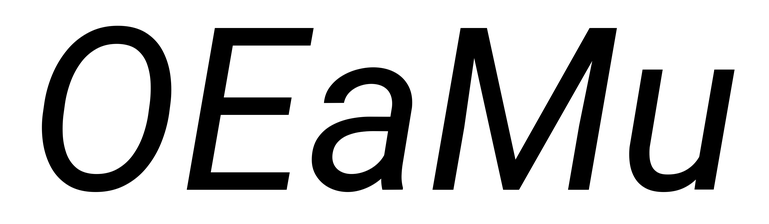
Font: Roboto-Italic_Italic